Field crop: tomato
Growth stage: 1
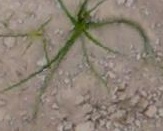
Species: cyperus